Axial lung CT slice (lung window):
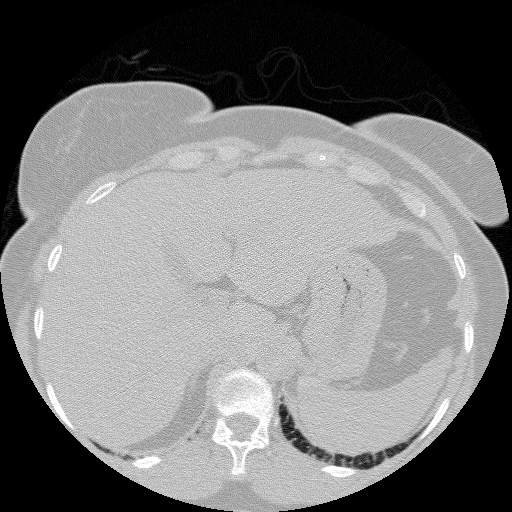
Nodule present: no